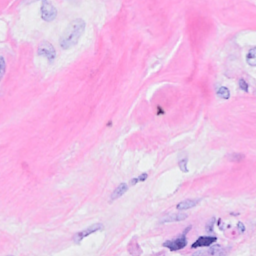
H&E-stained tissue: Breast